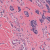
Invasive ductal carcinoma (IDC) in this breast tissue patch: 1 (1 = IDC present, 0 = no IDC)